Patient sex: M
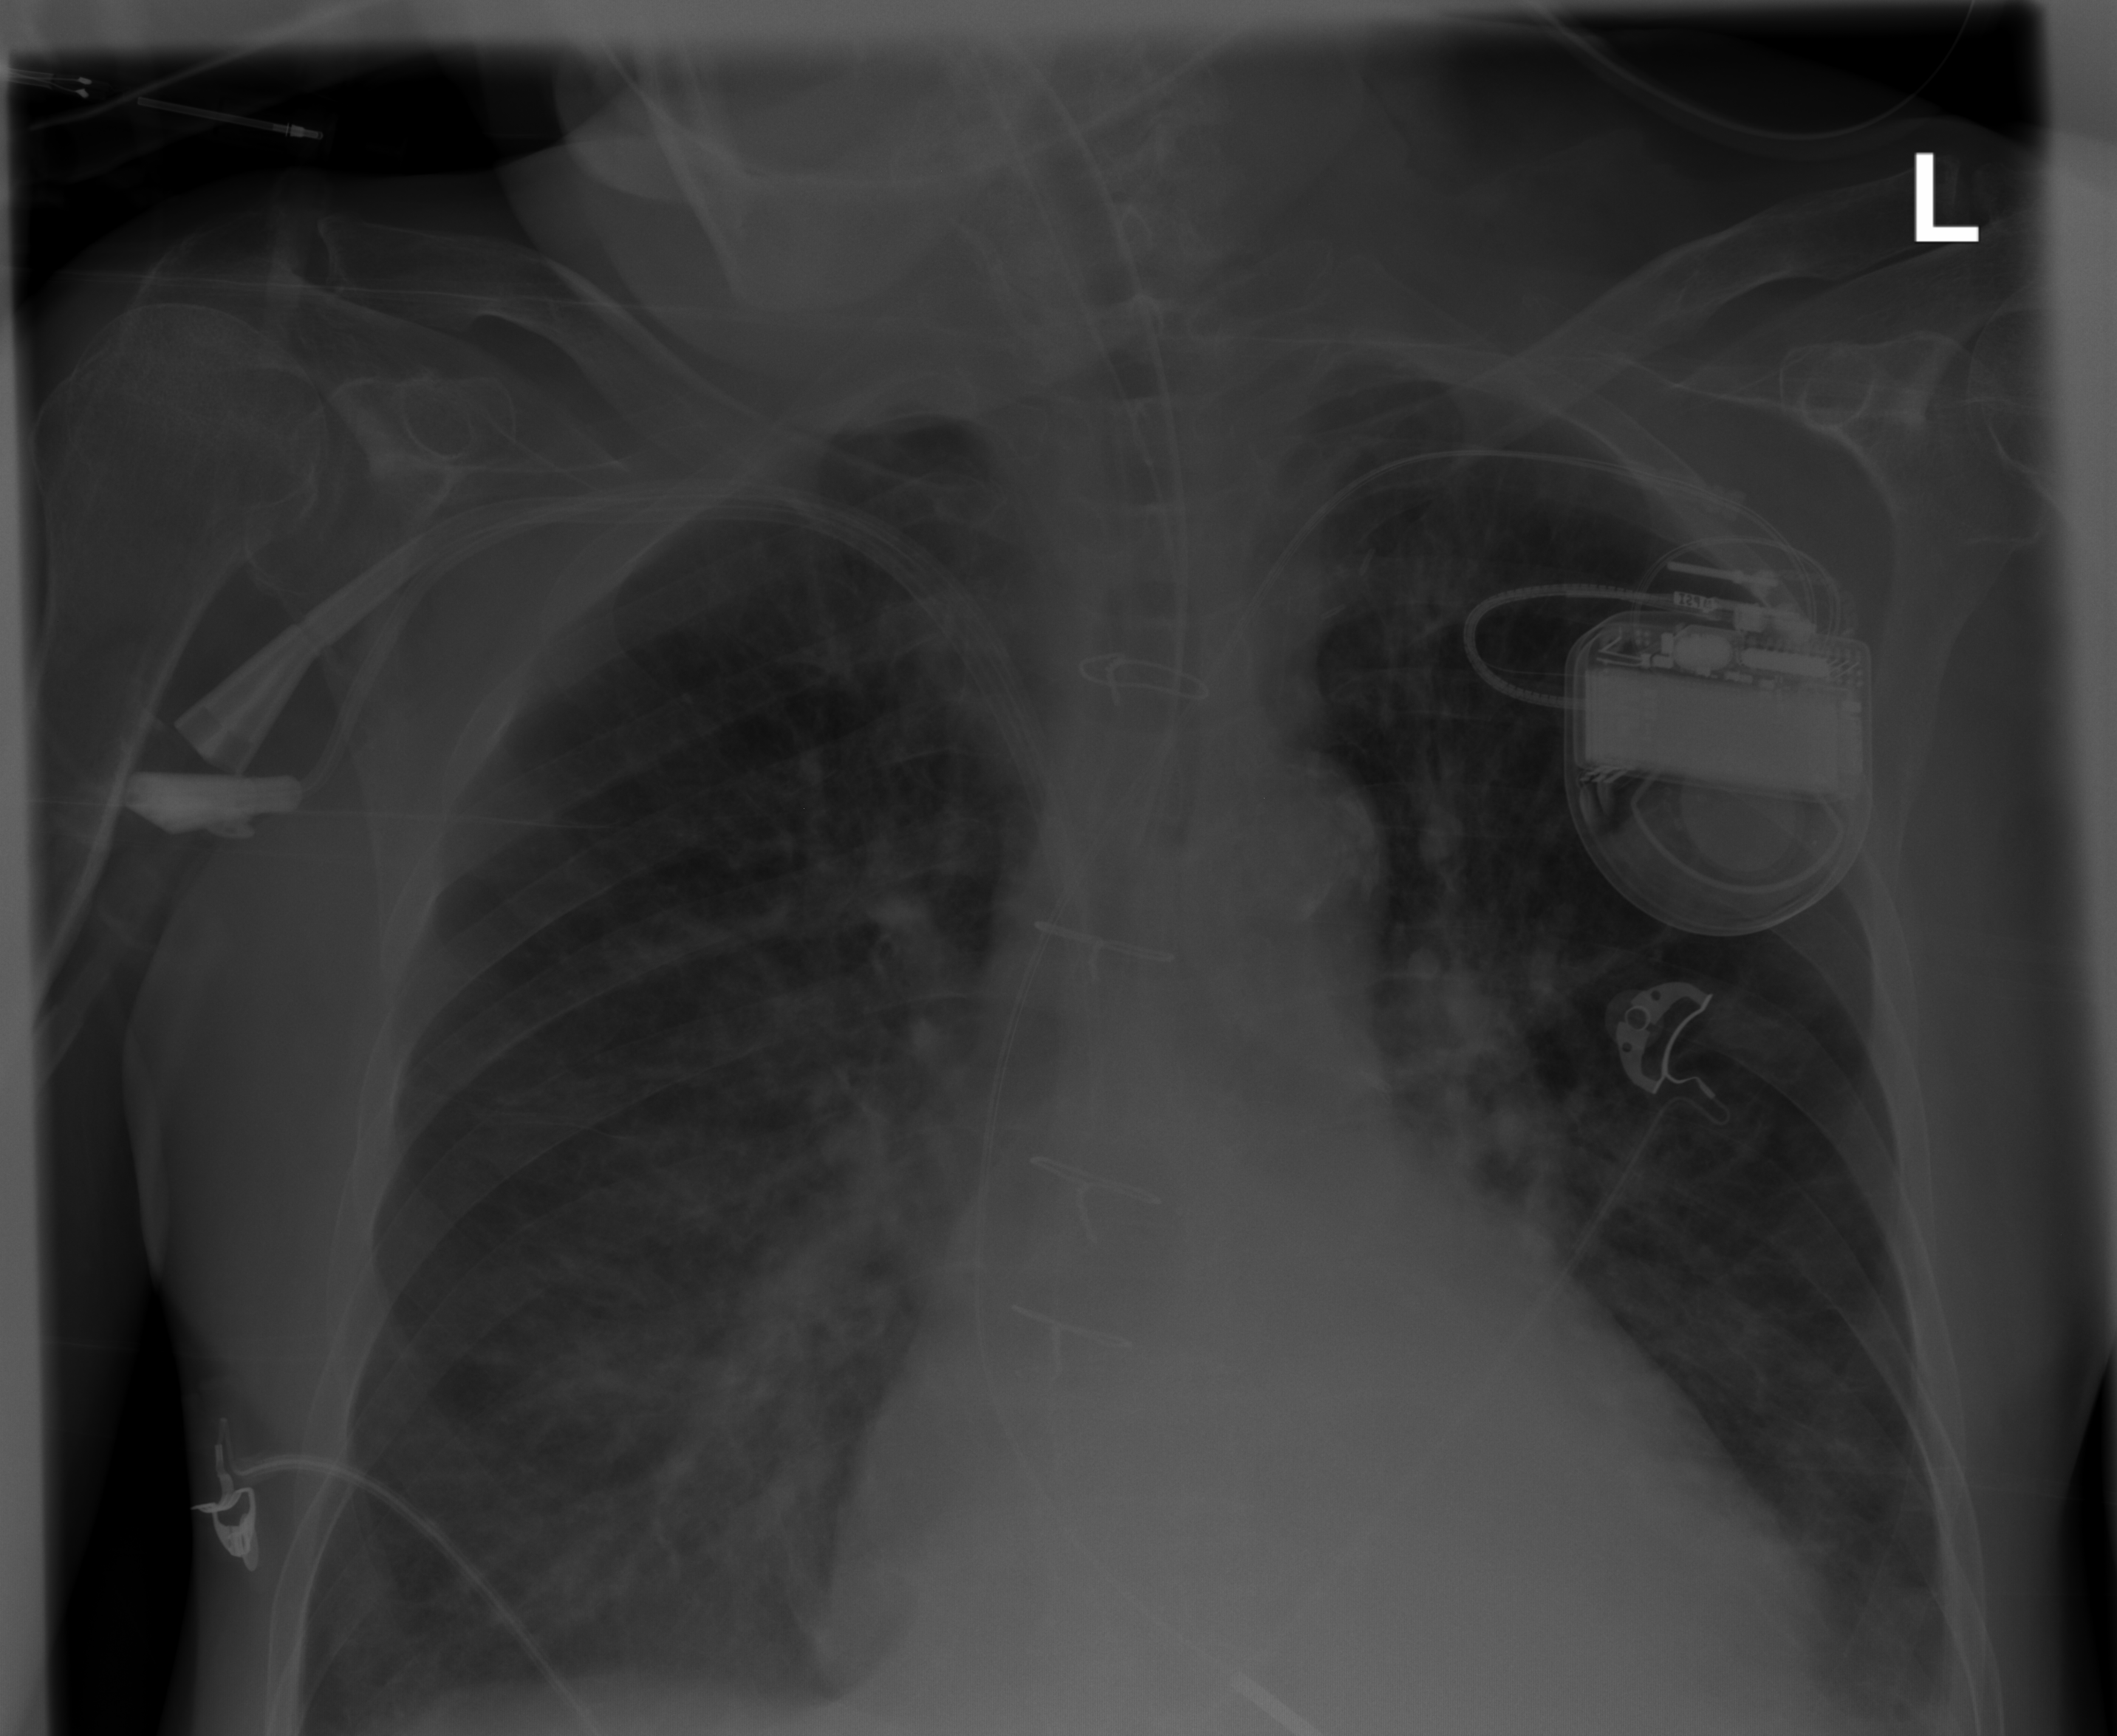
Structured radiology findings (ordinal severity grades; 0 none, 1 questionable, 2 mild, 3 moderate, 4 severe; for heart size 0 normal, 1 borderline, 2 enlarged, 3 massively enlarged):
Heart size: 1
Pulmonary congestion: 2
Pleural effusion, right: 1
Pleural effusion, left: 1
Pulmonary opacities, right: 2
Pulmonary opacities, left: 0
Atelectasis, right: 2
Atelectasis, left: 2